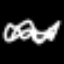
Label: squiggle